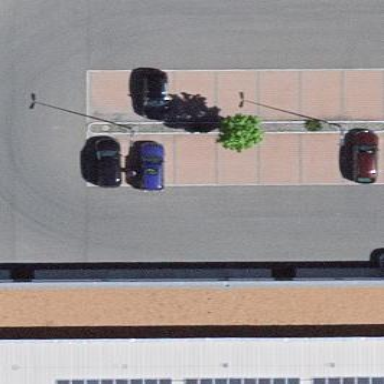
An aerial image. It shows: Parking available on the street side.